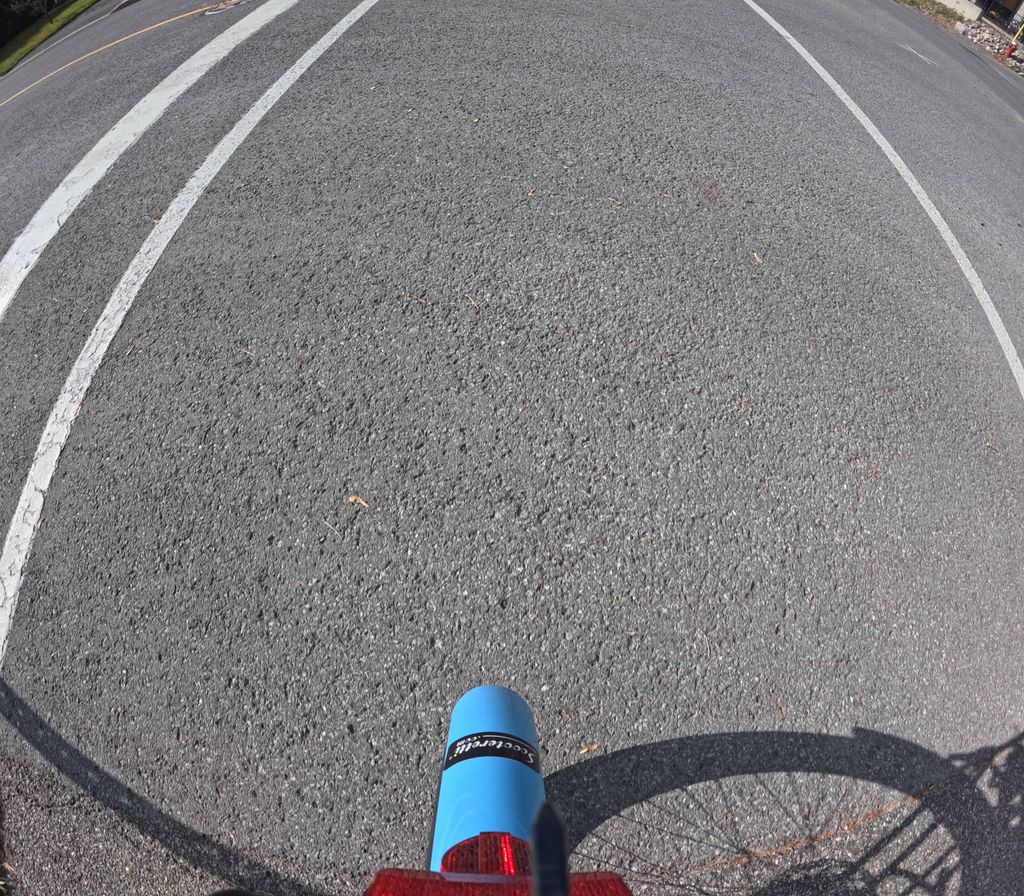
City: ottawa-gatineau